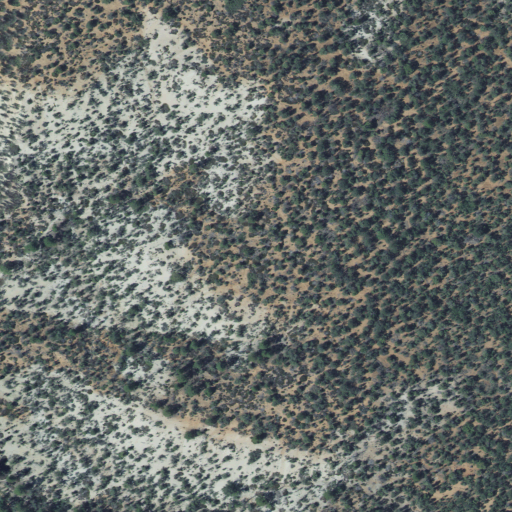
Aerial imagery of mountain in Utah named Block Mesas containing evergreen forest and shrub